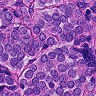
Metastatic tissue present: yes